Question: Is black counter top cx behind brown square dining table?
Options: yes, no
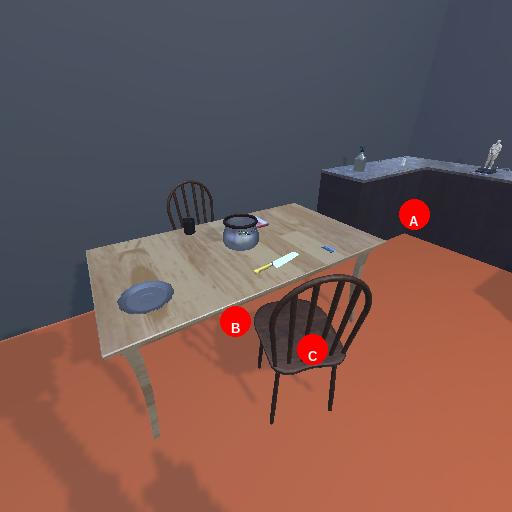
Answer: yes